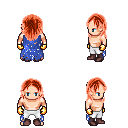
a pixel art fantasy rpg character, male body template, human, light skin, blue tattered cape, white pants, red long hairstyle, gold gloves, maroon shoes, four views (front, back, left, right), 2x2 character sprite sheet, small pixel art, hard edges, no anti-aliasing